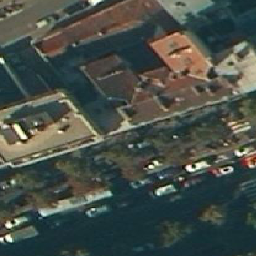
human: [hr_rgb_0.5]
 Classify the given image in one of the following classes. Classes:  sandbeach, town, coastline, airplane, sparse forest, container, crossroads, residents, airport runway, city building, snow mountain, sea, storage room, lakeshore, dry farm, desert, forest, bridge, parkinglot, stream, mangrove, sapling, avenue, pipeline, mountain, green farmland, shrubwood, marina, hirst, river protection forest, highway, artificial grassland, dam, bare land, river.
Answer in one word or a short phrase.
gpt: city building